Chest X-ray. View position: AP
Patient age: 65
Patient sex: F
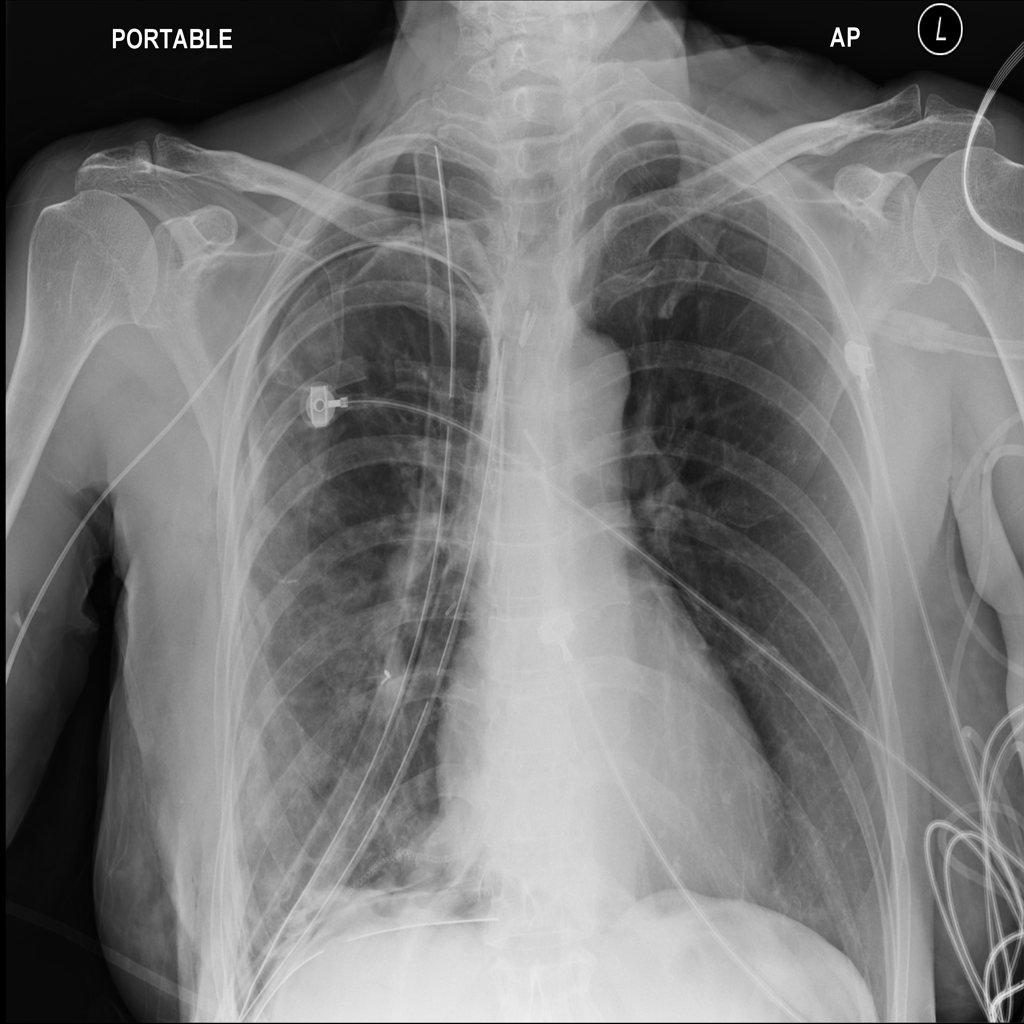
Finding: Pneumothorax